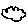
Label: cloud